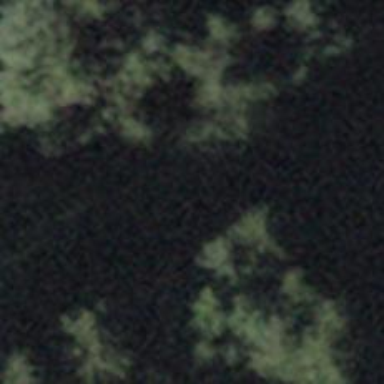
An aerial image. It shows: Evergreen tree with needle-leaved leaves.